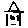
Label: house